Question: how can I make content boxes with different text layers in Android (see picture):

The boxes will be shown as a list (list view).
Any suggestion, links and tutorials about the subject are welcome!
Thank you very much.
/Jasper
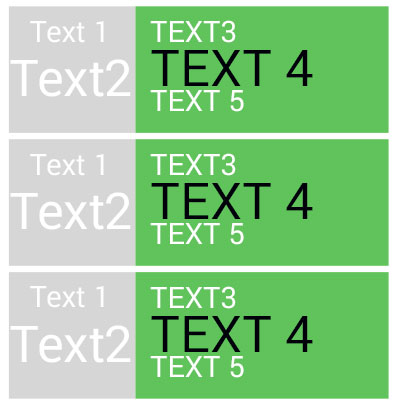
Answer: Make a listview with a custom layout, that layout will hosts one row (gray + green color).
Here is an example : <URL>